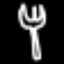
Label: fork